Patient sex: F
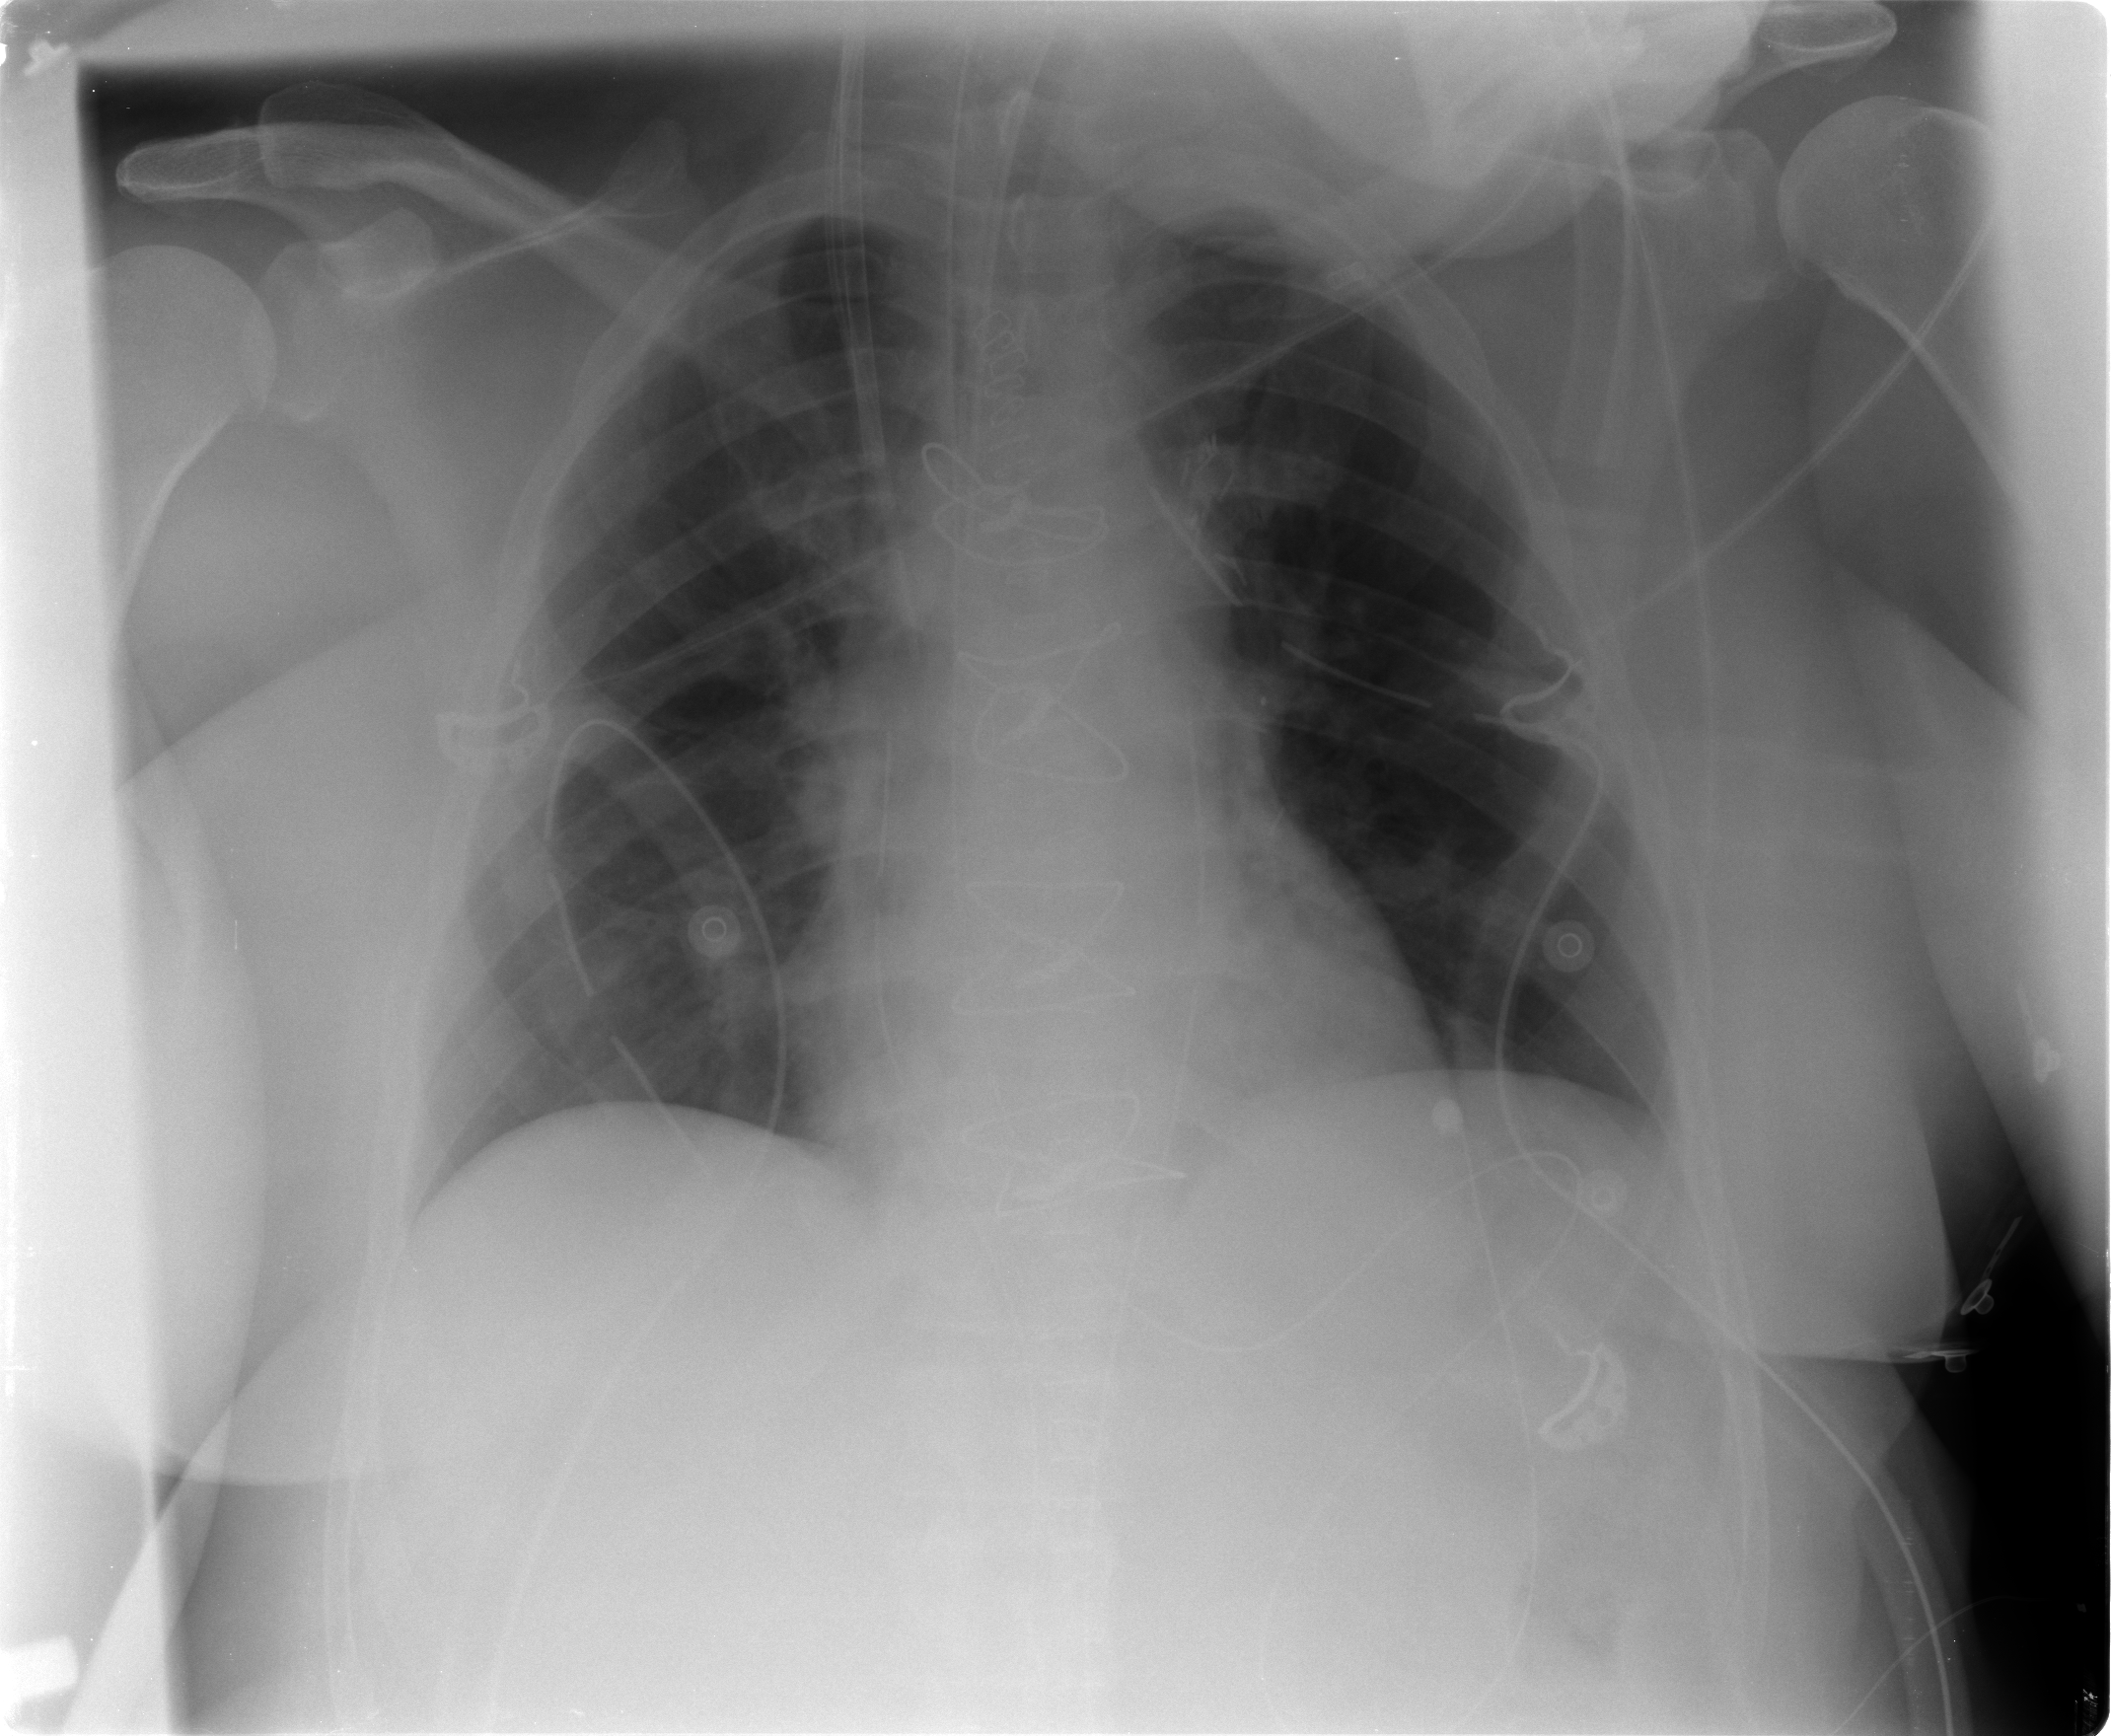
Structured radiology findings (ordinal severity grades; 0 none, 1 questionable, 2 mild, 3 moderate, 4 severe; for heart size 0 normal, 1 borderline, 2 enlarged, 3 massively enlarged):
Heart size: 0
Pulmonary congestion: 2
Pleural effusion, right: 0
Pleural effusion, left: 0
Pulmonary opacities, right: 0
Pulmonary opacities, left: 0
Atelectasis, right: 1
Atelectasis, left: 1